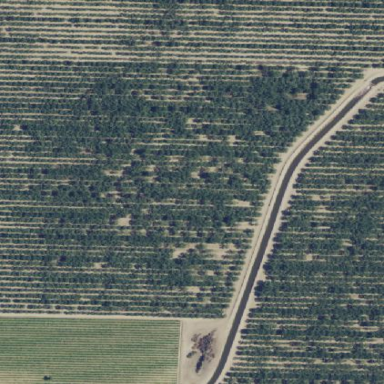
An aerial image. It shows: Orchard filled with almond trees.